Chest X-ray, PA view. Patient: 74 years old, sex F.
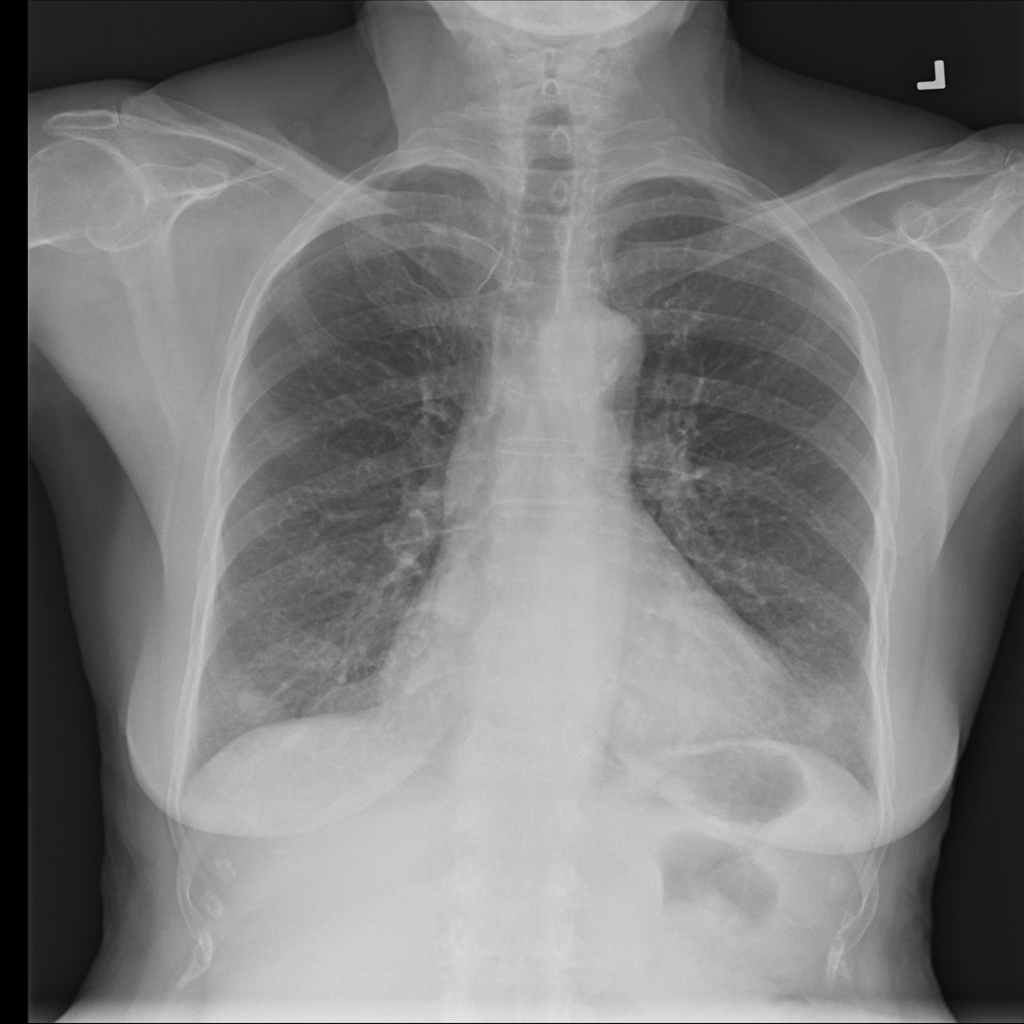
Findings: Cardiomegaly, Effusion